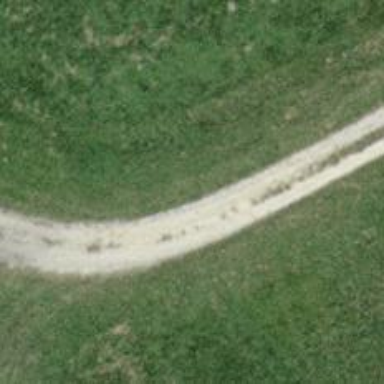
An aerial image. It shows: Compacted grade3 track.